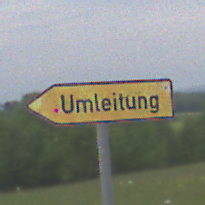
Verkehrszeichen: UmleitungswegweiserLinksweisend
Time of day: Midday
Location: Outdoor (RoadRail)
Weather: PartlyCloudy
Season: NotSpecified
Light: Natural